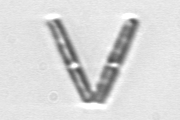
Label: Thalassionema